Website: walmart
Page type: billing-address
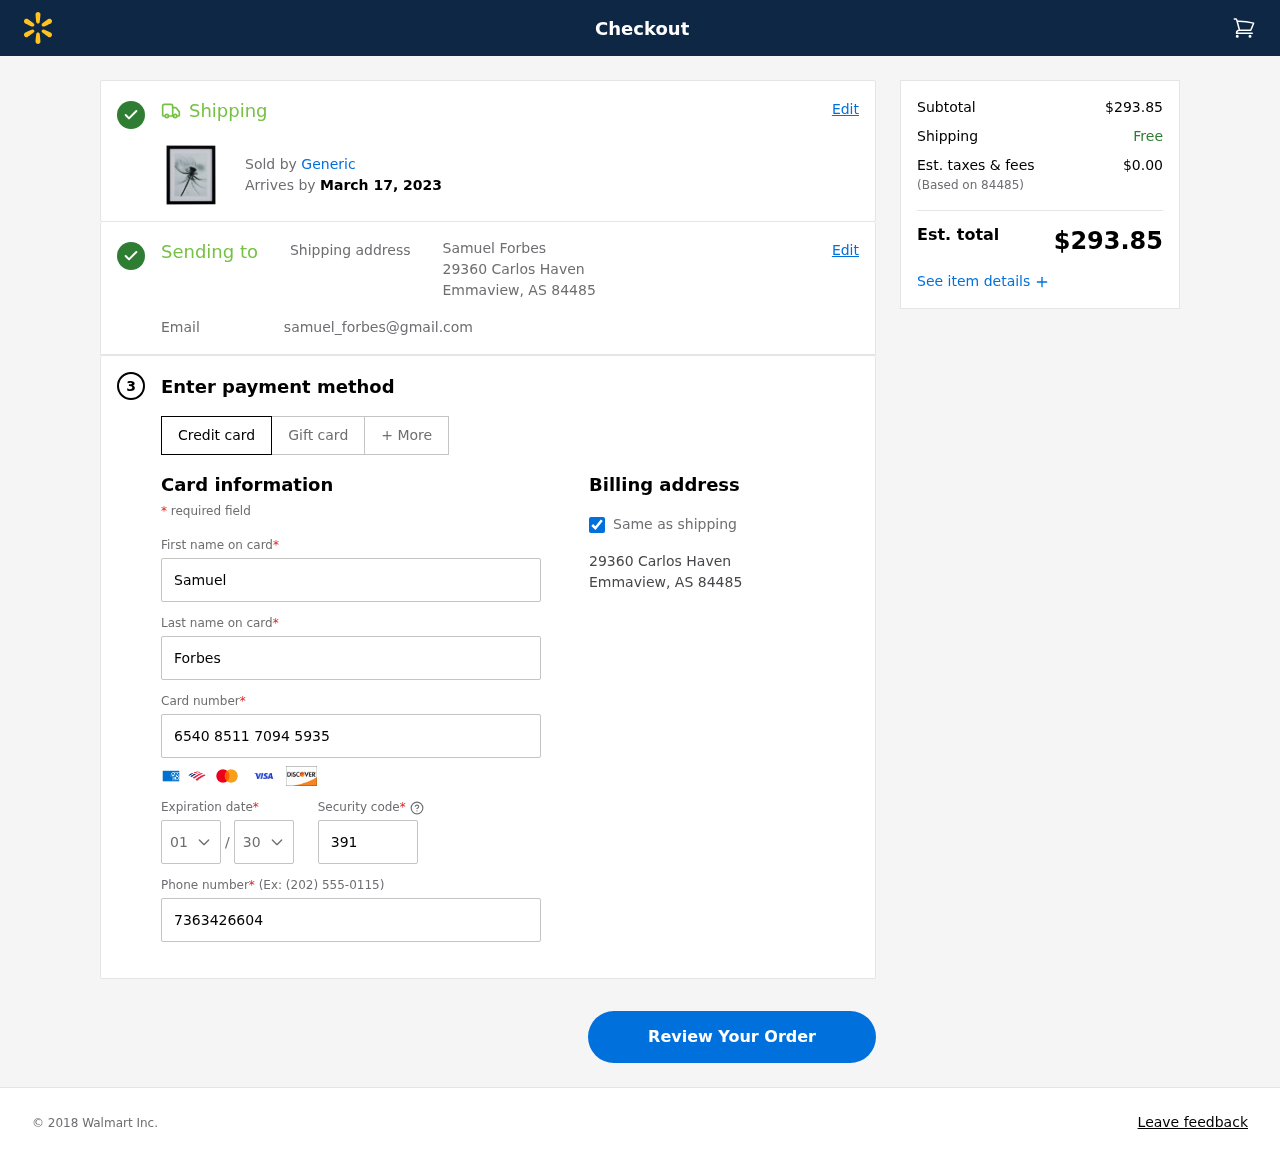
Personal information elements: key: PII_CARD_CVV
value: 391
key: PII_CARD_EXPIRY_MONTH
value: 01
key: PII_CARD_EXPIRY_YEAR
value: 30
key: PII_CARD_NUMBER
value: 6540 8511 7094 5935
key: PII_CITY_STATE_ZIP
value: Emmaview, AS 84485
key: PII_EMAIL
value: samuel_forbes@gmail.com
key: PII_FIRSTNAME
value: Samuel
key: PII_FULLNAME
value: Samuel Forbes
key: PII_LASTNAME
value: Forbes
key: PII_PHONE
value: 7363426604
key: PII_POSTCODE
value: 84485
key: PII_STREET
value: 29360 Carlos Haven
Product elements: key: PRODUCT1_BRAND
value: Generic
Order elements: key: ORDER_DELIVERY_DATE
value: March 17, 2023
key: ORDER_SUBTOTAL
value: $293.85
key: ORDER_TAX
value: $0.00
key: ORDER_TOTAL
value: $293.85